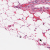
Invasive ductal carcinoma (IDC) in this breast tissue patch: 0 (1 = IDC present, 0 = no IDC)